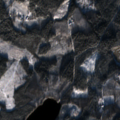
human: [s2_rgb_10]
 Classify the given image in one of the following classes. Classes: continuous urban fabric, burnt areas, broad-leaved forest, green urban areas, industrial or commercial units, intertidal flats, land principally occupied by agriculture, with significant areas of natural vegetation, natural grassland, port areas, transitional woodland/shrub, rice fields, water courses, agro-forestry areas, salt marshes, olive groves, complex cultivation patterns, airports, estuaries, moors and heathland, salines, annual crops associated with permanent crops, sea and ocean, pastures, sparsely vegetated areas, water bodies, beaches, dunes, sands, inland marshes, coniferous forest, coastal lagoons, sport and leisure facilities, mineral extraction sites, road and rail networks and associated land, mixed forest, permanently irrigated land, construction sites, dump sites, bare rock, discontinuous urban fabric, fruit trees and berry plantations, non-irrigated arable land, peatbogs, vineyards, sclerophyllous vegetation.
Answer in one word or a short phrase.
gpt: coniferous forest, mixed forest, transitional woodland/shrub, water bodies